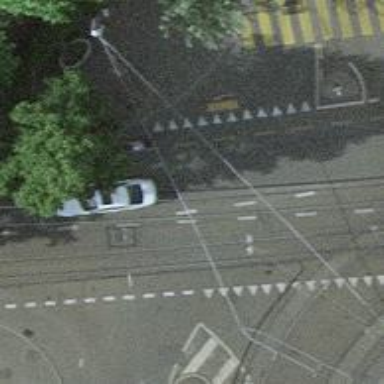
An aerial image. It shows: Tram level crossing on railway.